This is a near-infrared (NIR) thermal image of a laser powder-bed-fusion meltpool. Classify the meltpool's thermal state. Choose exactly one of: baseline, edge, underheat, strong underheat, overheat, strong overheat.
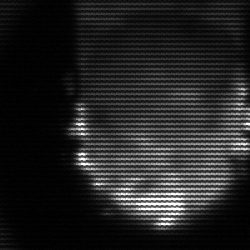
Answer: baseline